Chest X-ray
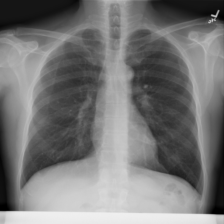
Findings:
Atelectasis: negative
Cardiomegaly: negative
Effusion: negative
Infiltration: negative
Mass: negative
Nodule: negative
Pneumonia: negative
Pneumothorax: negative
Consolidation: negative
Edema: negative
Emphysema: negative
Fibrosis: negative
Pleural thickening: negative
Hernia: negative